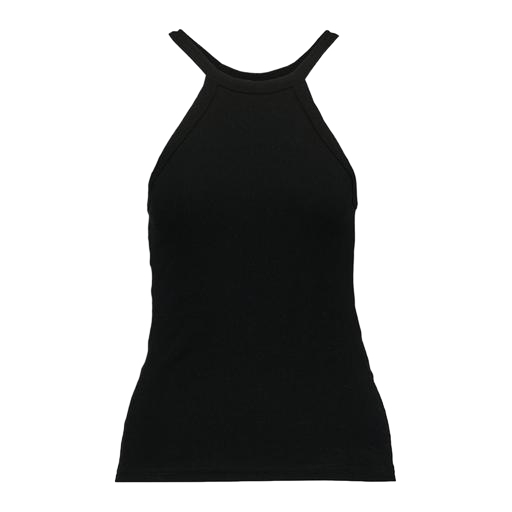
black uo high neck tank top, black high-neck racerback, black high-neck tank top, white background